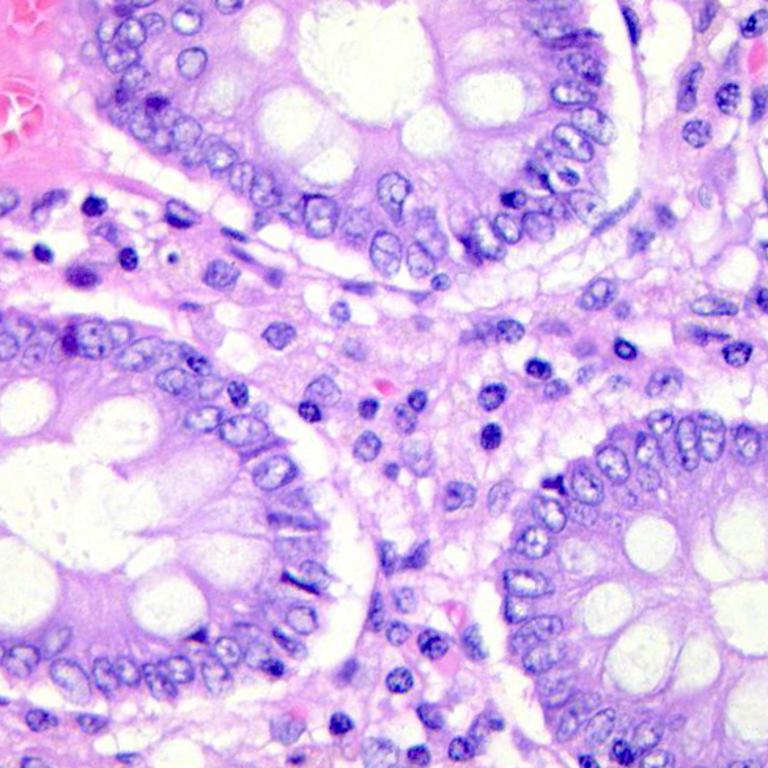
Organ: colon
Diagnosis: benign